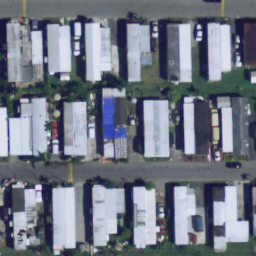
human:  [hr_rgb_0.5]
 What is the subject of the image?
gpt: mobile home park